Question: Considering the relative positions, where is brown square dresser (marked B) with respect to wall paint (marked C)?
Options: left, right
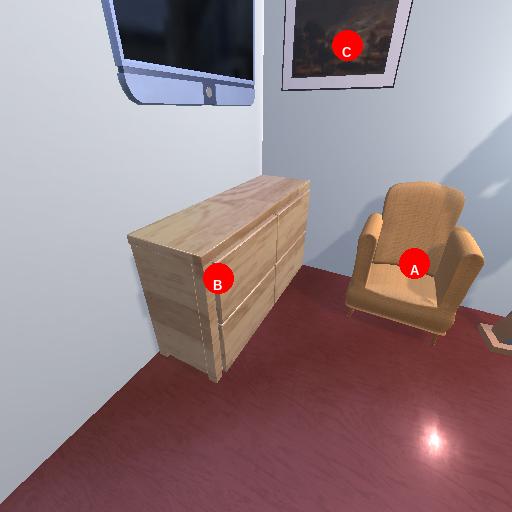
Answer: left